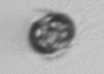
Label: Mesodinium